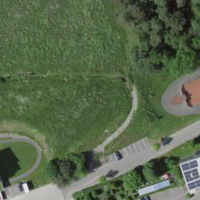
EUNIS habitat code: 55
Species observed at this site:
Picus viridis